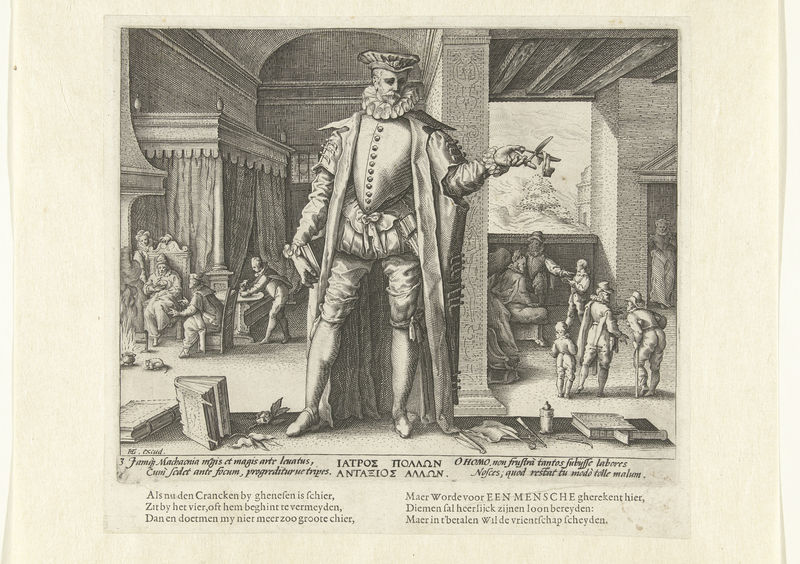
Titel: De arts als mens
Künstler: Hendrick Goltzius
Standort: Amsterdam
Institution: Rijksmuseum
Schlagwörter: homme, livre, loi